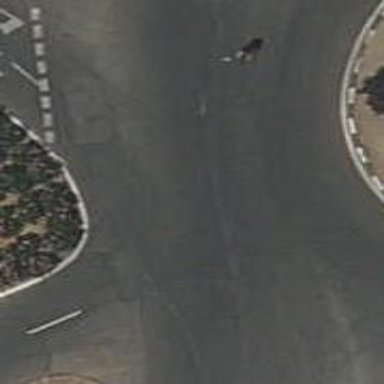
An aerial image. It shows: Primary highway with asphalt surface featuring circular junction.